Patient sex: M
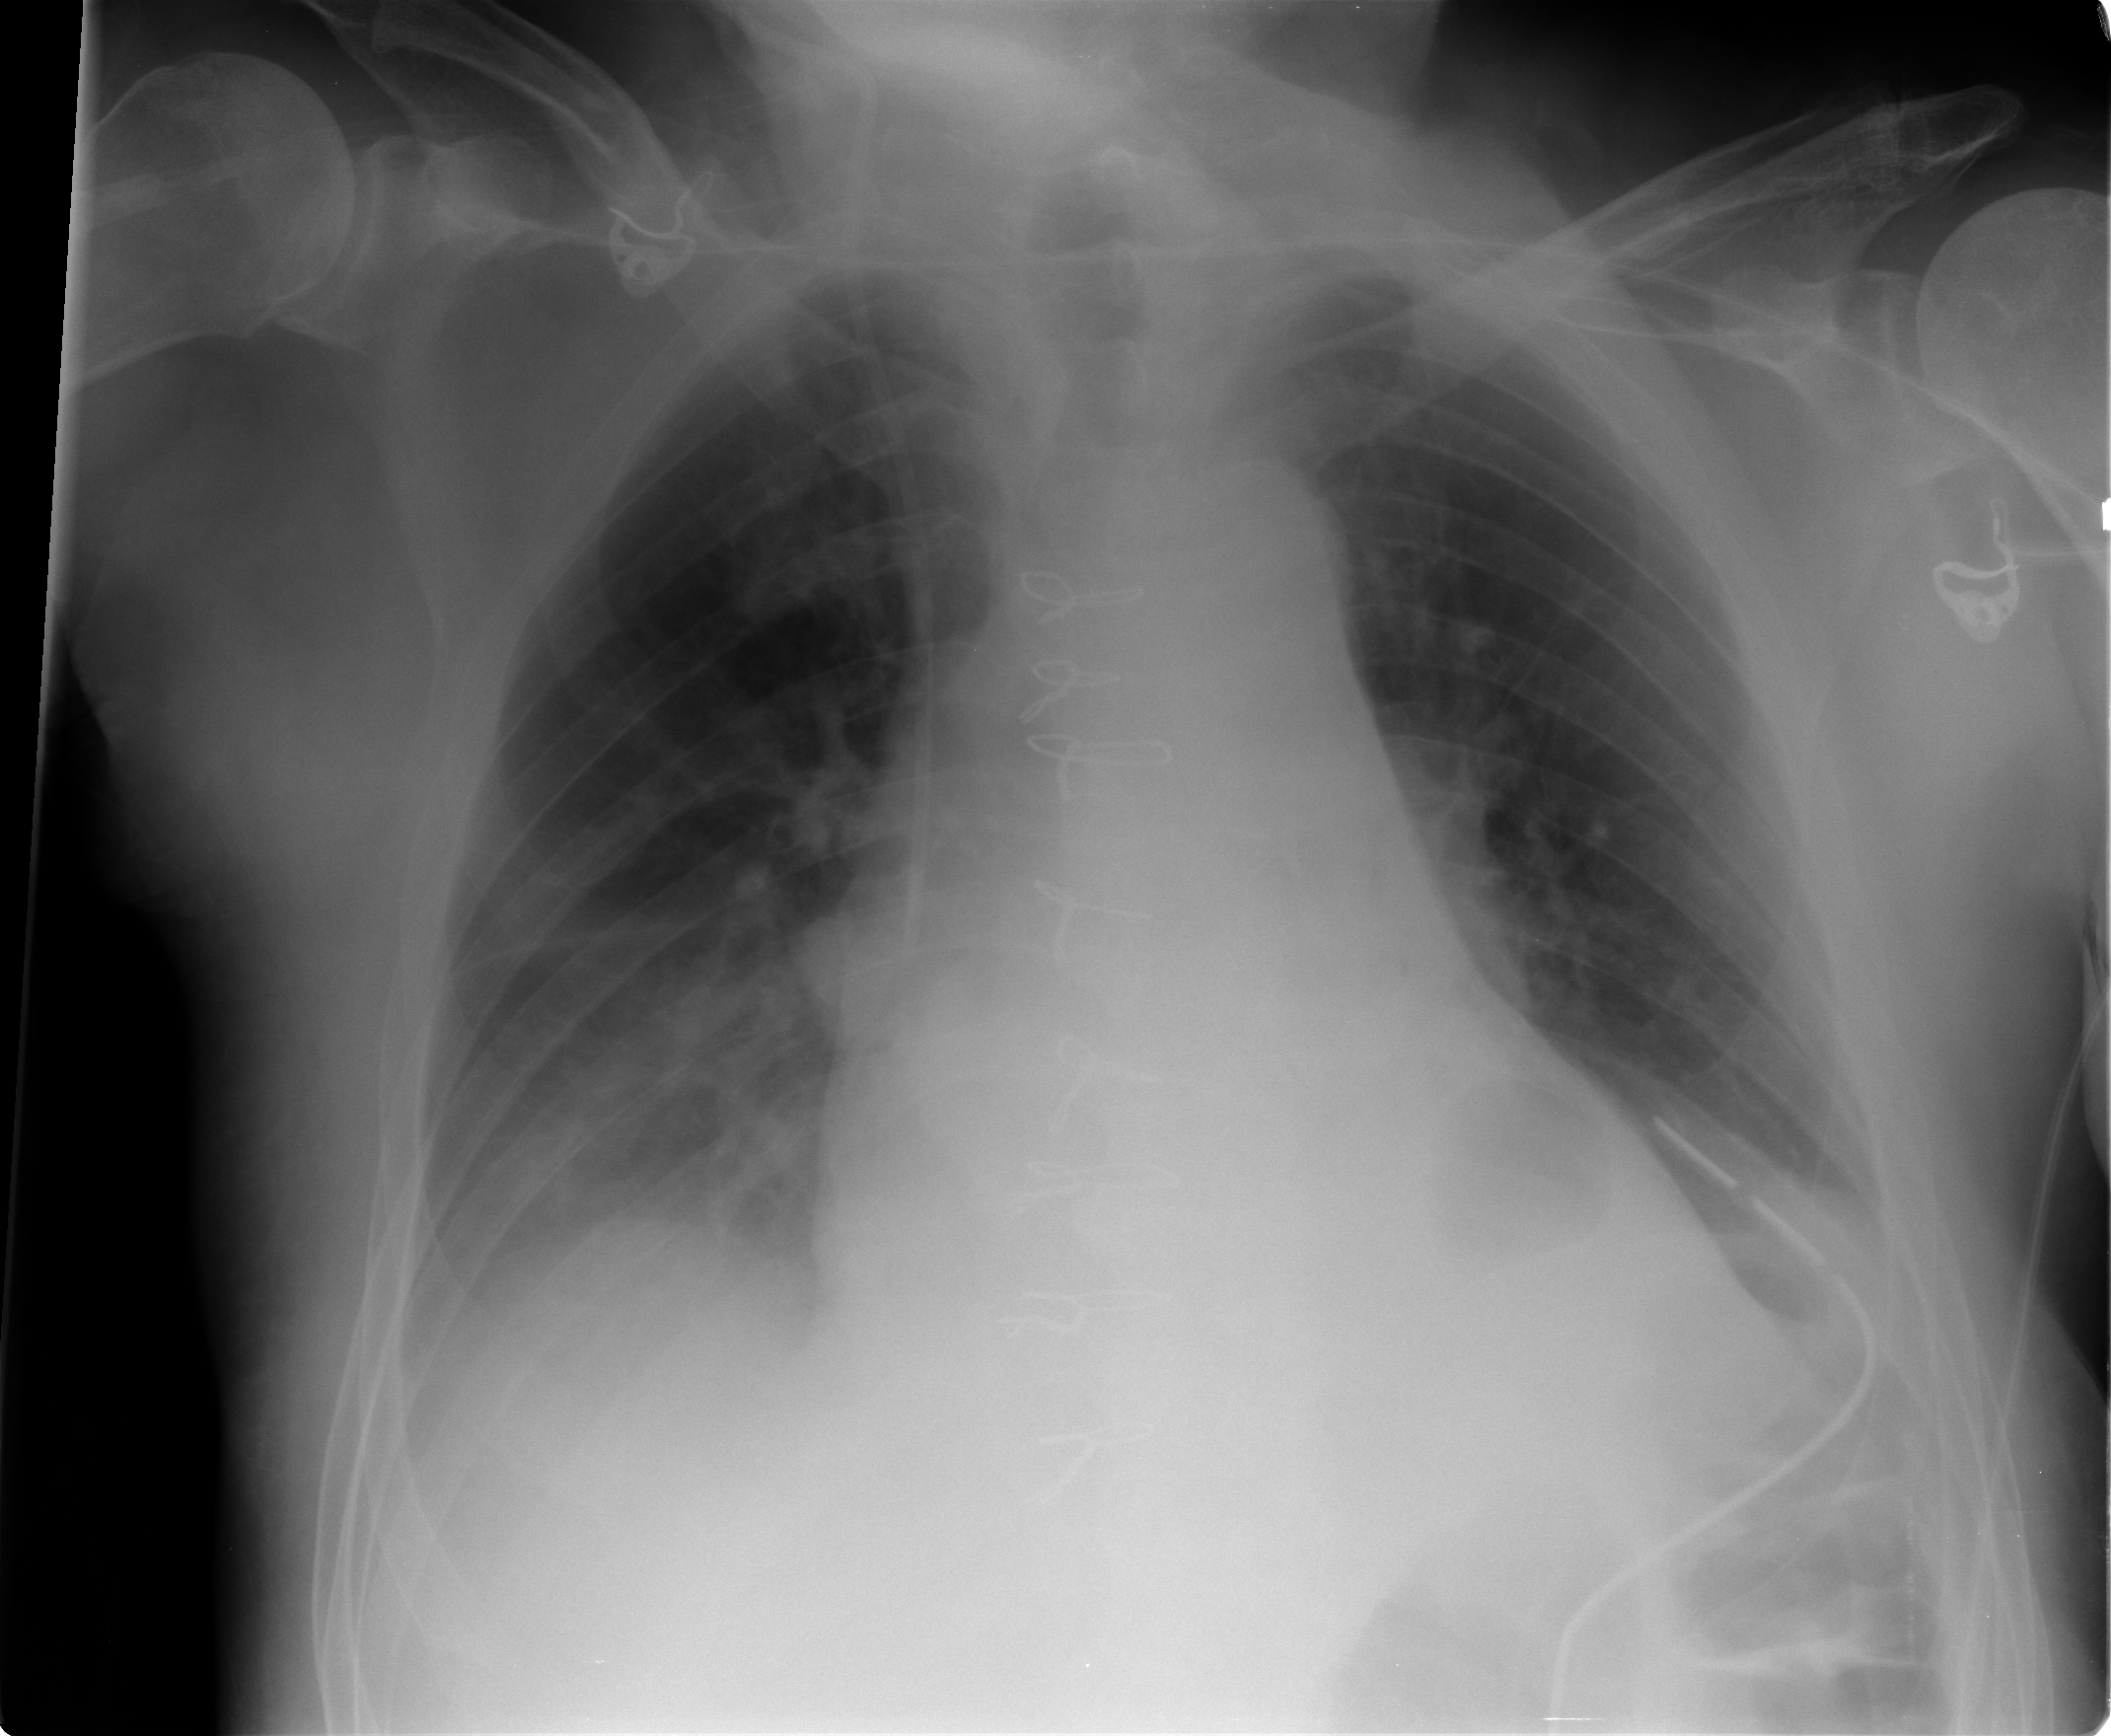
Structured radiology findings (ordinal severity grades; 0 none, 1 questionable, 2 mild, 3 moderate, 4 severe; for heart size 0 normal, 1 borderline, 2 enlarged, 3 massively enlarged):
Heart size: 2
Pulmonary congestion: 2
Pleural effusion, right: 1
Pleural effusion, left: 1
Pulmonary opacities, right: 0
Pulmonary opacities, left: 0
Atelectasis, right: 2
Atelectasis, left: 2